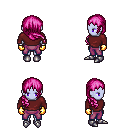
a pixel art fantasy rpg character, female body template, dark elf, purple skin, maroon long-sleeve shirt, magenta pants, pink right-swept hairstyle, gold gloves, metal boots, four views (front, back, left, right), 2x2 character sprite sheet, small pixel art, hard edges, no anti-aliasing